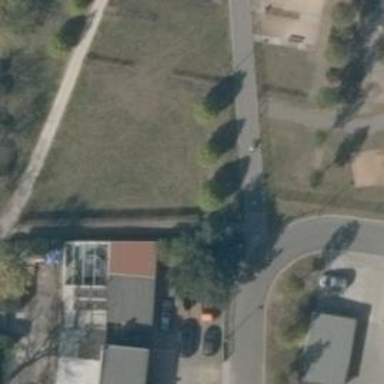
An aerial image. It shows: Footway.